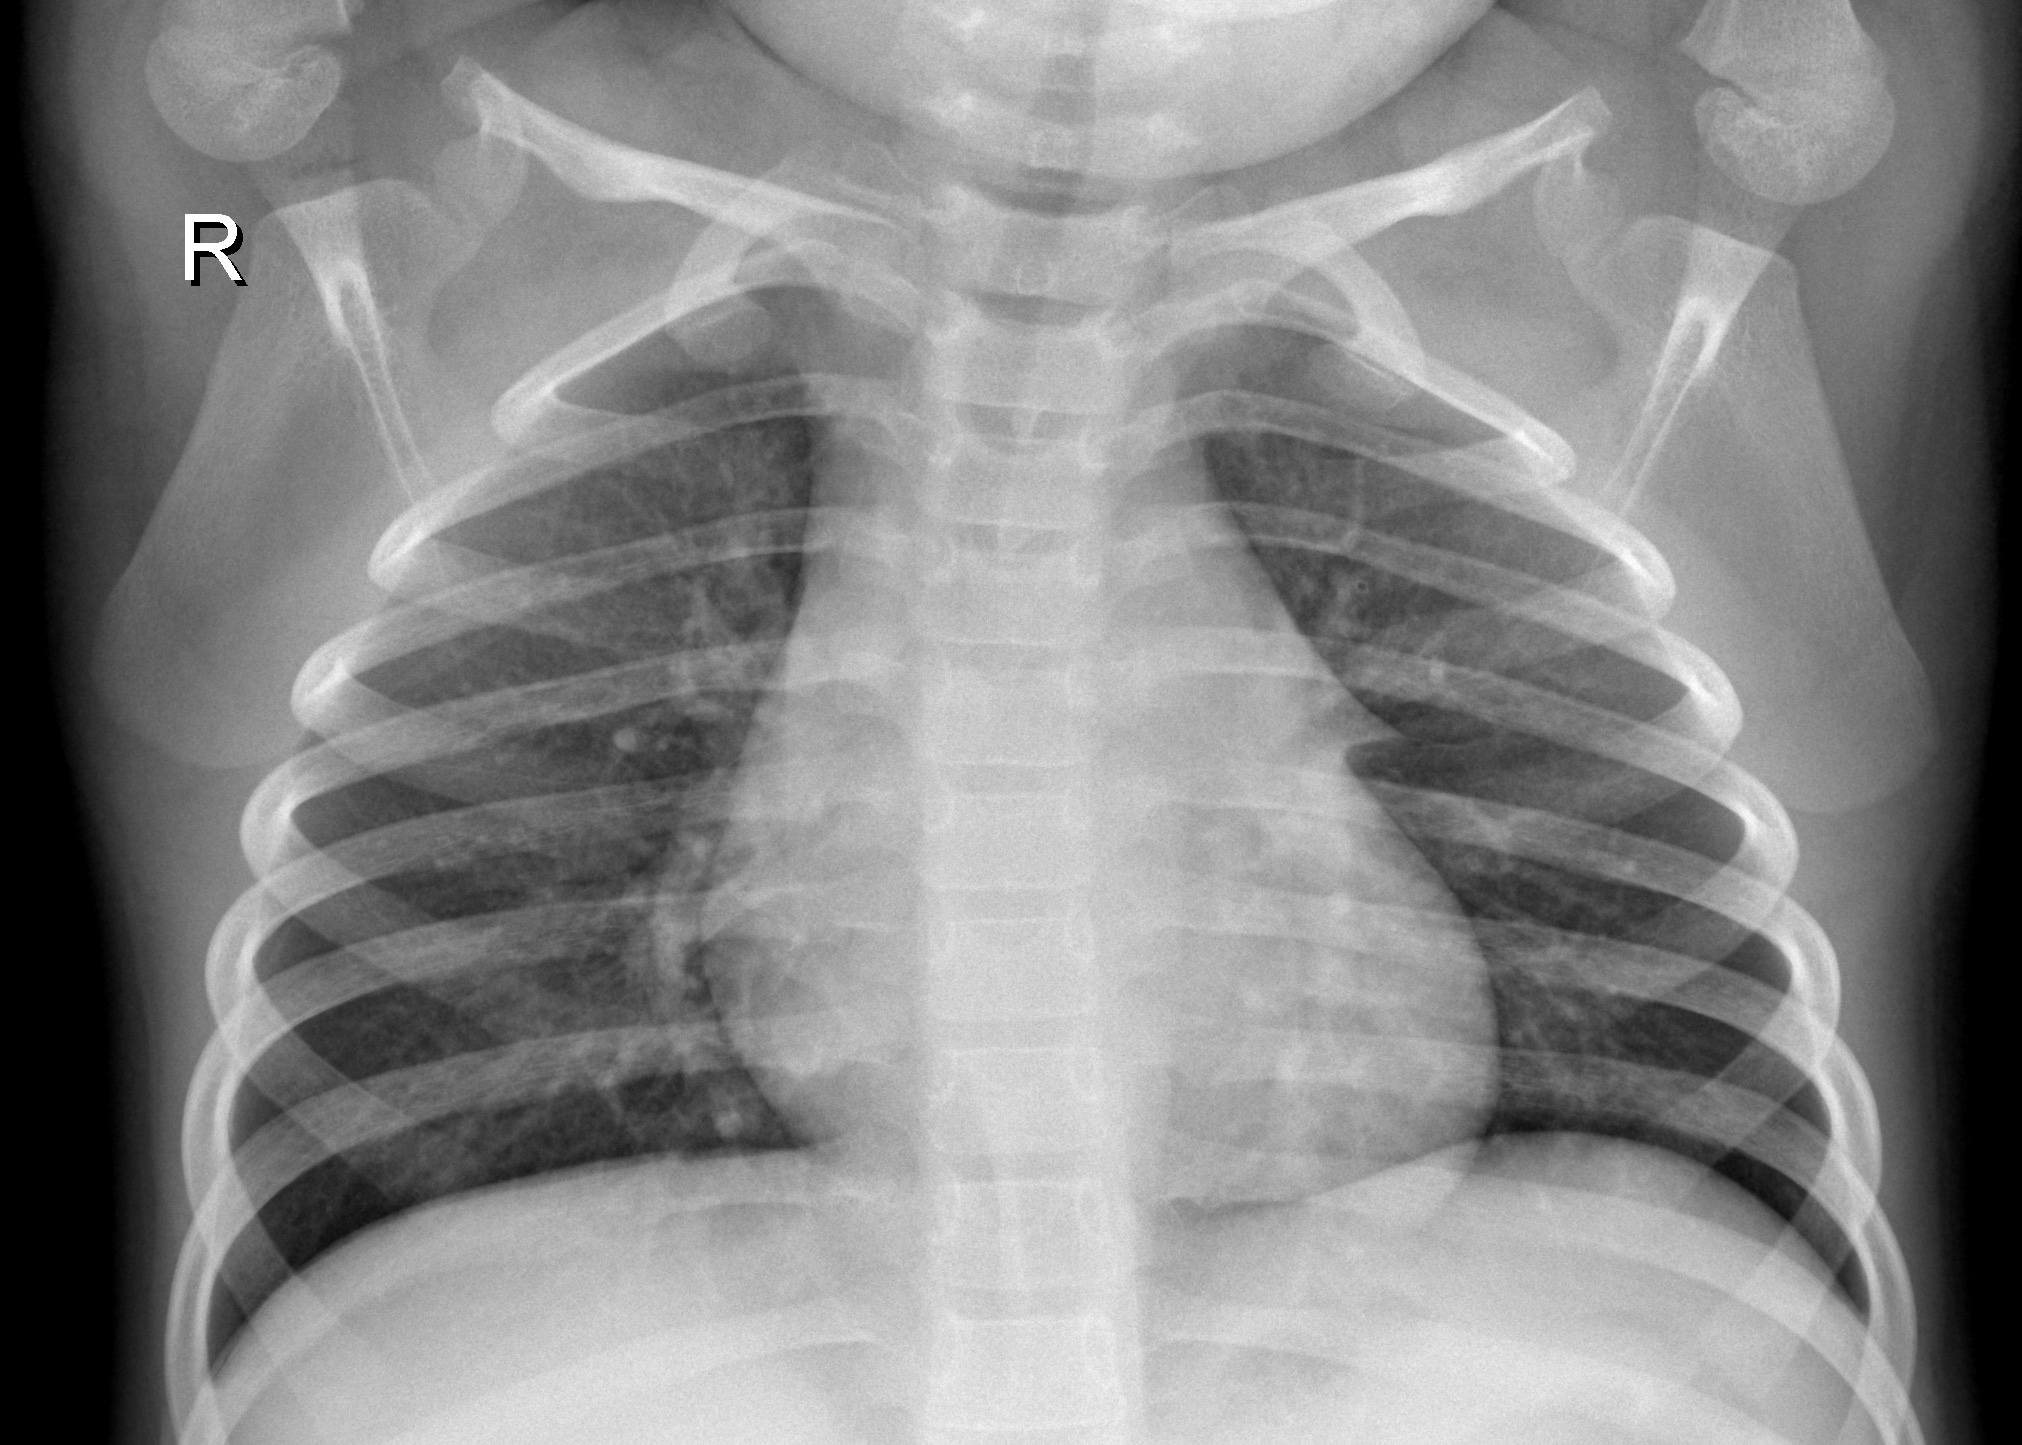
Diagnosis: NORMAL